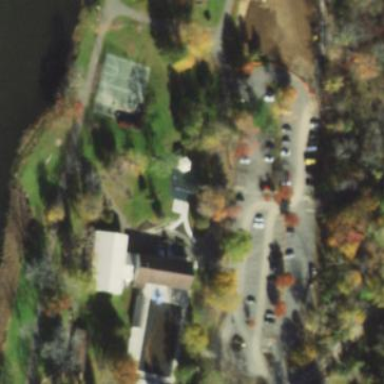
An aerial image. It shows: Community center building.